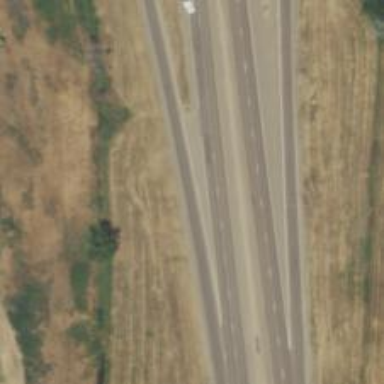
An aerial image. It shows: Trunk link highway.